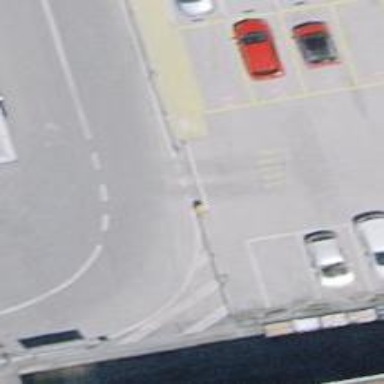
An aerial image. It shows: Lift gate barrier.